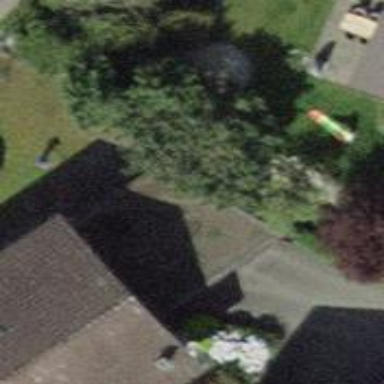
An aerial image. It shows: Garage.